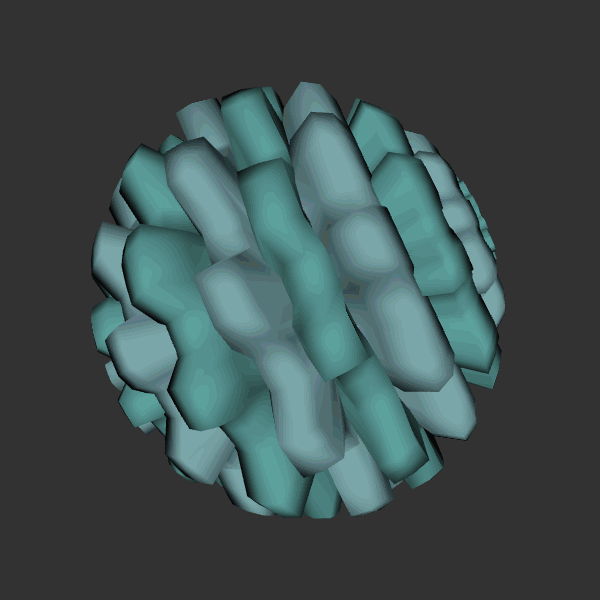
Background: dark